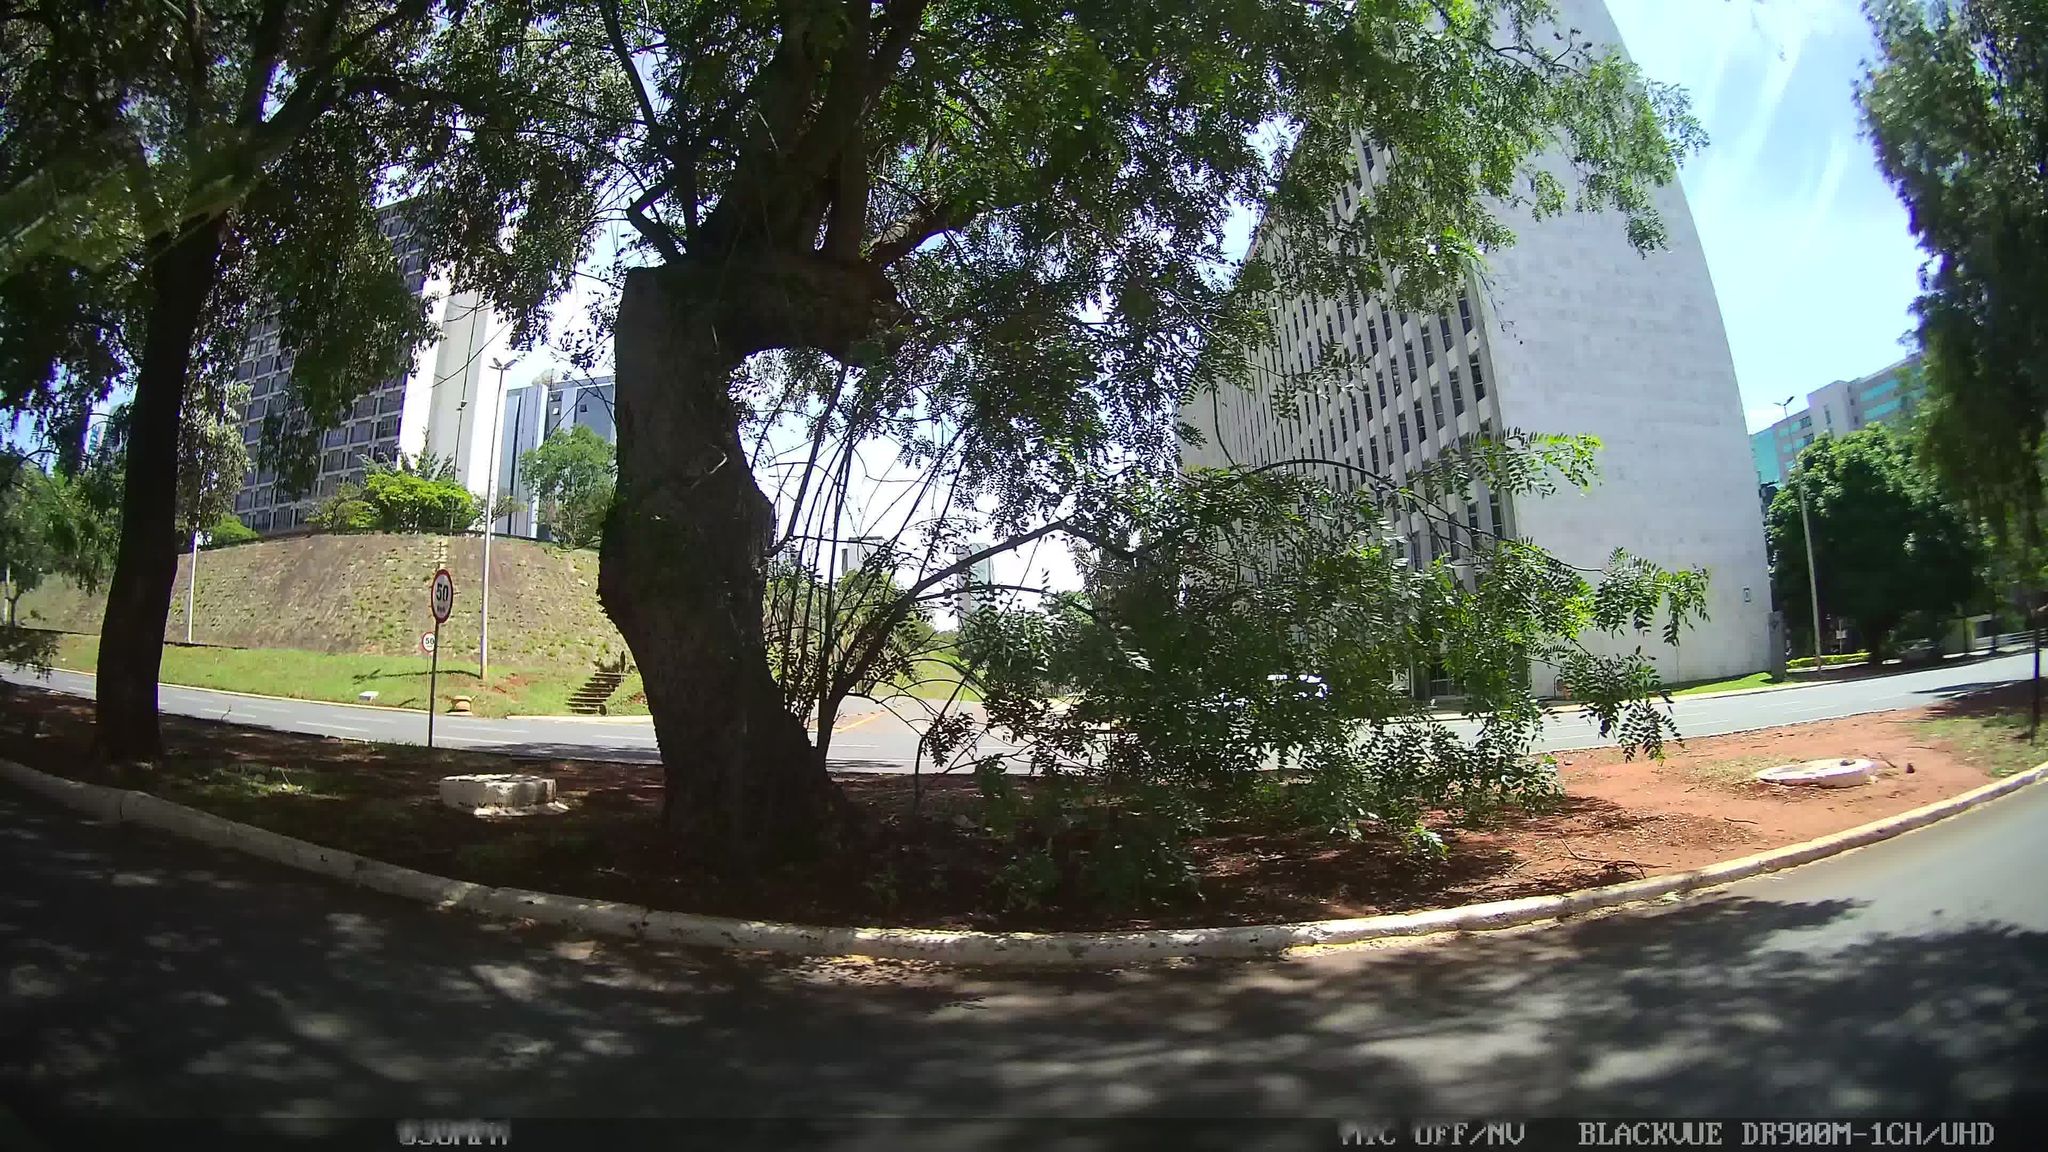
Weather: clear
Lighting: day
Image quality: good
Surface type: walking surface
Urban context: urban centre
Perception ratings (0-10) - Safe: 7.28, Lively: 4.29, Beautiful: 9.02, Boring: 4.01, Depressing: 4.34, Wealthy: 7.11